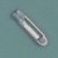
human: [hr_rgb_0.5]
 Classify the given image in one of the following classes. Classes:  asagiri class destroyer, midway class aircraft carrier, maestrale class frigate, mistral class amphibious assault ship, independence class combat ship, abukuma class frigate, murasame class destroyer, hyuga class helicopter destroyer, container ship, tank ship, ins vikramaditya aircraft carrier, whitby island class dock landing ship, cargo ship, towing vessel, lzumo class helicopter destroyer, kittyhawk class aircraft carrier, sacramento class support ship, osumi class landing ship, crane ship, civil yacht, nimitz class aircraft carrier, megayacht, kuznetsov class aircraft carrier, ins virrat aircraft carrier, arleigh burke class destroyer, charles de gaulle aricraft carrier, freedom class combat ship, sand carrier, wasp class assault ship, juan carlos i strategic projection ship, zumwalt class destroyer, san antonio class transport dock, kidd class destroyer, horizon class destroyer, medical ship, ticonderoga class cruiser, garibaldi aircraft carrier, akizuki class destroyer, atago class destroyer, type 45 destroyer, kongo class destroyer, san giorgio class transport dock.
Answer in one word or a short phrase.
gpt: Sand carrier